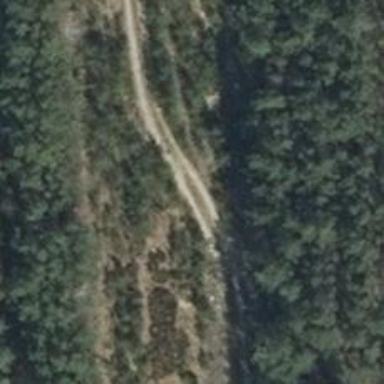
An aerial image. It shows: Track with grade 4 track type.